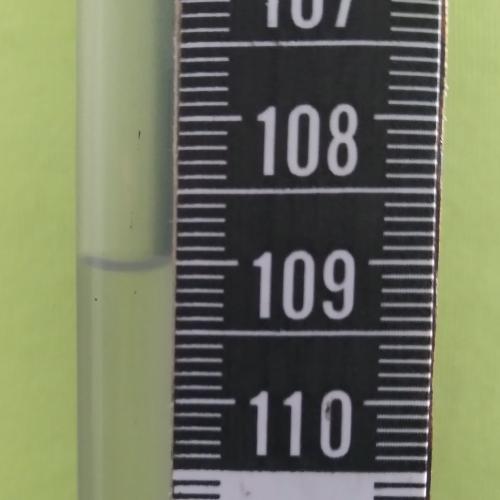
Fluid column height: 109.0 cm